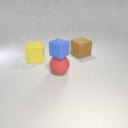
large brown rubber cube to the right of large yellow rubber cube